Field crop: maize
Growth stage: 2
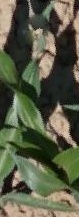
Species: maize